Field crop: maize
Growth stage: 2
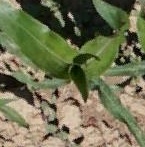
Species: maize